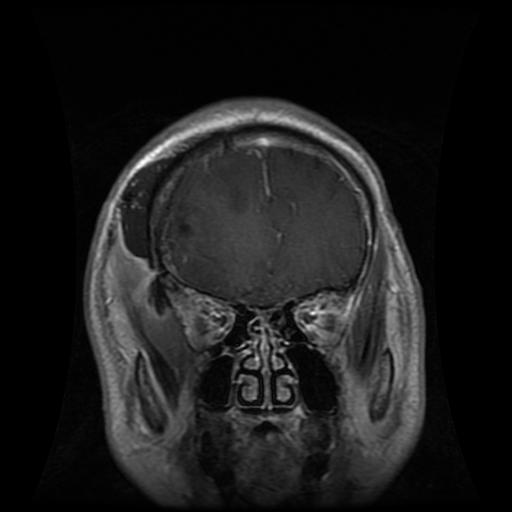
Label: glioma